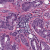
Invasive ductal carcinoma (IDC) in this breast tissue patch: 1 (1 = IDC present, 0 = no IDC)